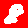
Digit: 8